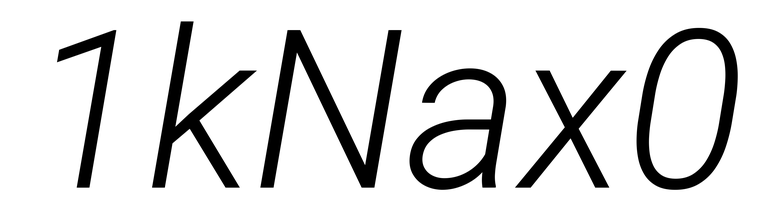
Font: Roboto-Italic_Light_Italic